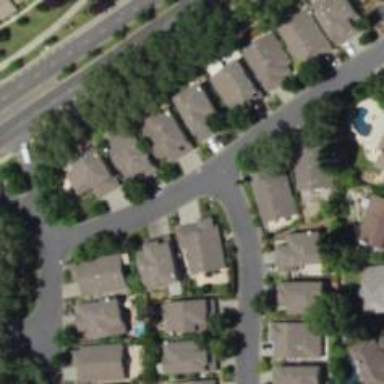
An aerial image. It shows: Residential road.